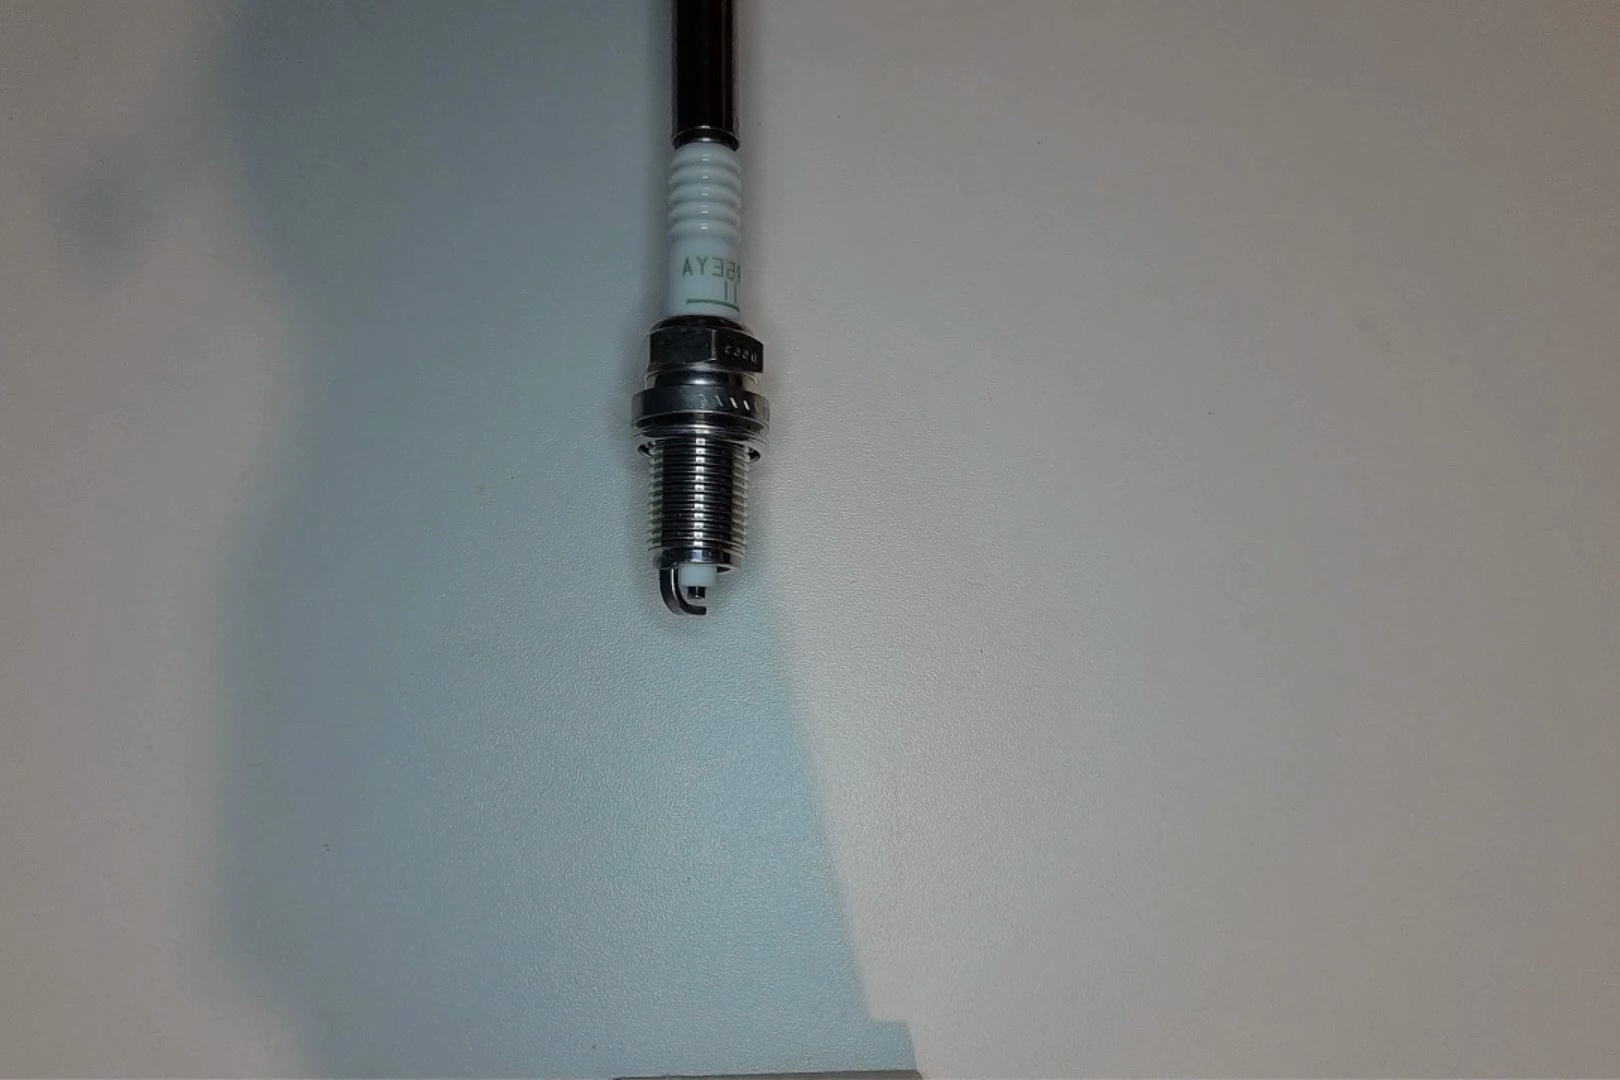
Label: normal